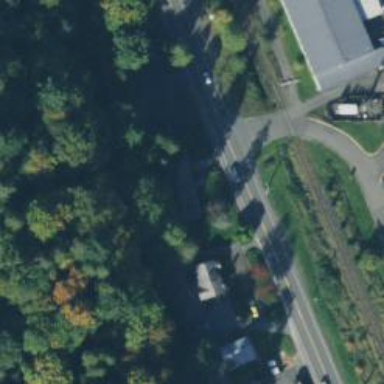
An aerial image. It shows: Veterinary facility.